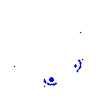
Particle: pion